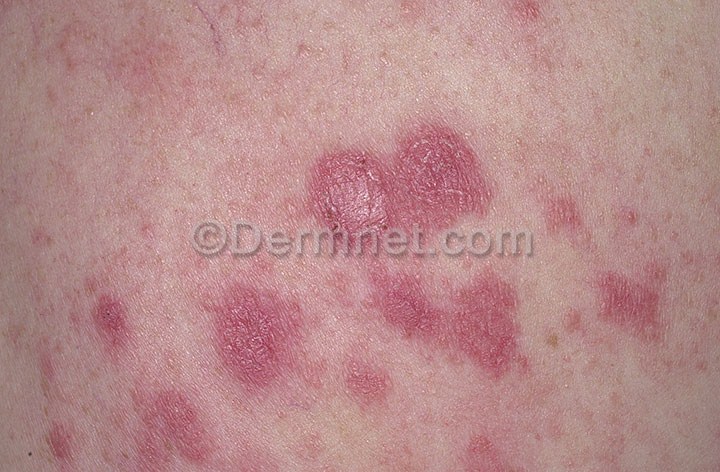
Disease: Eczema Photos